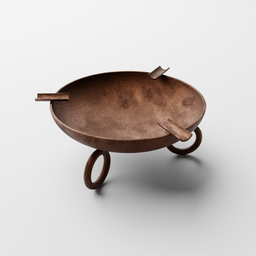
Label: decoration